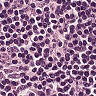
Metastatic tissue present: no